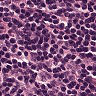
Metastatic tissue present: no